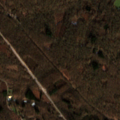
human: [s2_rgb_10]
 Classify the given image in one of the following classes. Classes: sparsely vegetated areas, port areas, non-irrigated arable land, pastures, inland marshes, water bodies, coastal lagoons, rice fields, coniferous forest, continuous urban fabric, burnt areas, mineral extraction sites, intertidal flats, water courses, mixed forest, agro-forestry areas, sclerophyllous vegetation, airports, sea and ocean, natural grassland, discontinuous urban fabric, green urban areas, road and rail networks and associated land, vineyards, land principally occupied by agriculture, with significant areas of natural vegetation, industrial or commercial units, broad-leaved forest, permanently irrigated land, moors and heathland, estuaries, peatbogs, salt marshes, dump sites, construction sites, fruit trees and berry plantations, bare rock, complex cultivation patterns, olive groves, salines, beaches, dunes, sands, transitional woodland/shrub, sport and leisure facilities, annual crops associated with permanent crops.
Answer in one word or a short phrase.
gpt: complex cultivation patterns, broad-leaved forest, coniferous forest, mixed forest